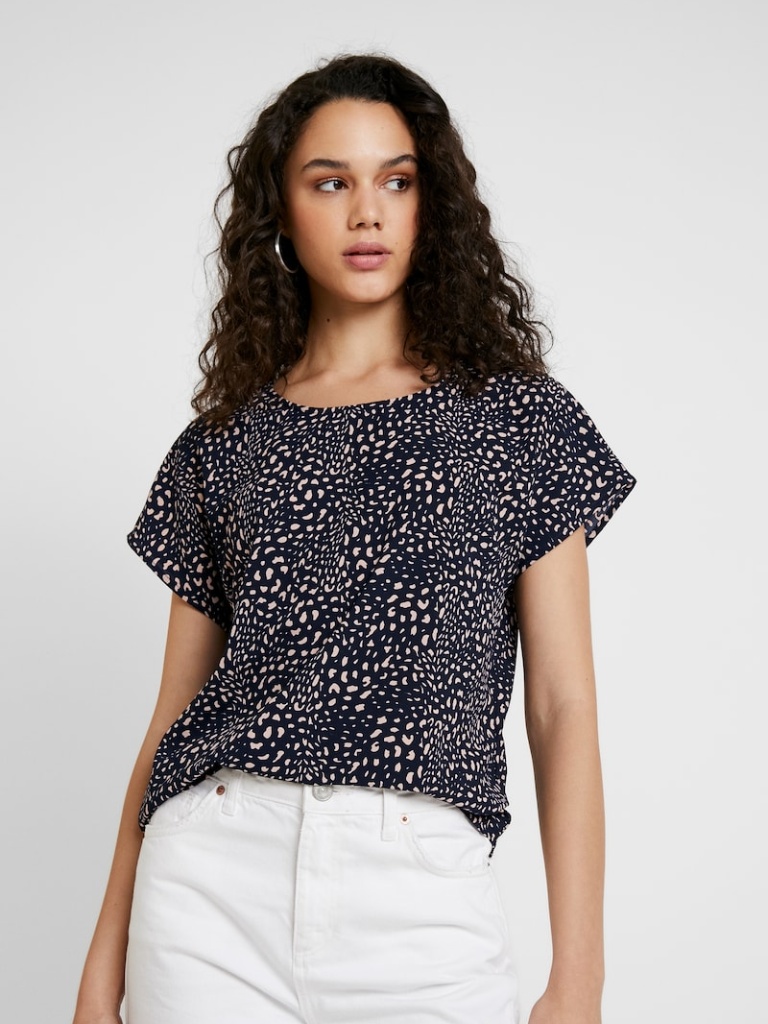
chiffon relaxed short sleeve hip length French Tucked crew blouse